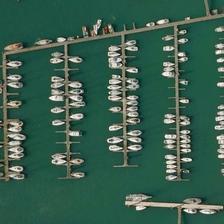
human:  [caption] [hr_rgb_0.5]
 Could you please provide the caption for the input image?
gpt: five rows of boats are orderly in a port .

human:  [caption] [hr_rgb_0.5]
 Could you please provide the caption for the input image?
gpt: five rows of boats are orderly in a port .

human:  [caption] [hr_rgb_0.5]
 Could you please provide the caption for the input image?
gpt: five rows of boats are orderly in a port .

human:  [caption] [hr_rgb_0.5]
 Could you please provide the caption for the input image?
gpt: five rows of boats are orderly in a port .

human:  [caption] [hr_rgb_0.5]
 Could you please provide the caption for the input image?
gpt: five rows of boats are orderly in a port .